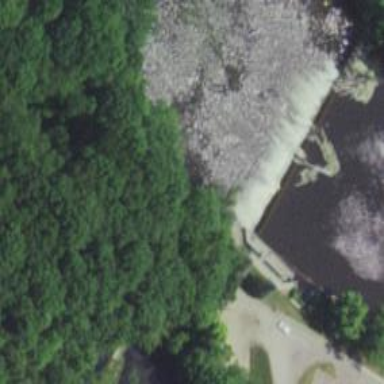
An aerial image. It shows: Fish pass along the waterway.